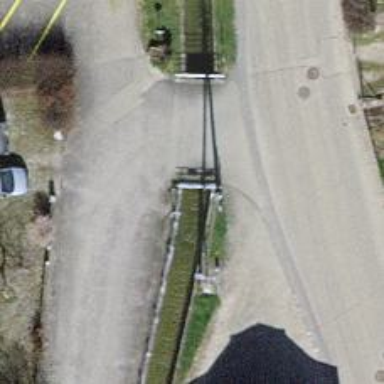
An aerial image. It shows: Tunnel under canal.